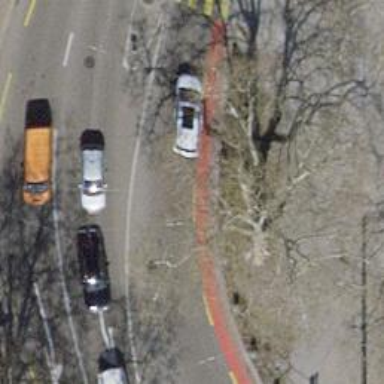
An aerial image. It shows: Tree-lined avenue.